Aerial crown-view tile of a tropical tree (Barro Colorado Island, Panama), acquired 20250124:
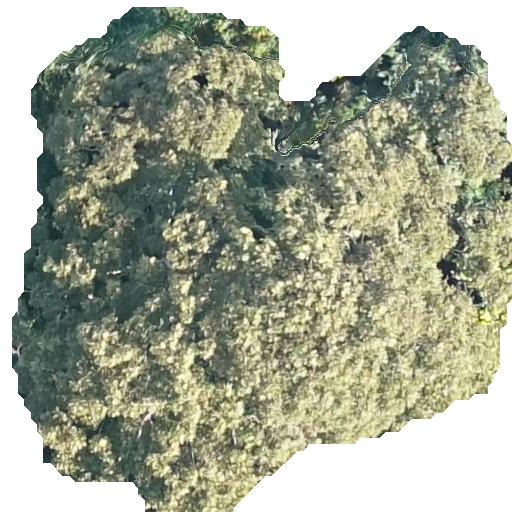
Species: Dipteryx oleifera
GBIF accepted scientific name: Dipteryx oleifera
Crown area: 298.191 m²